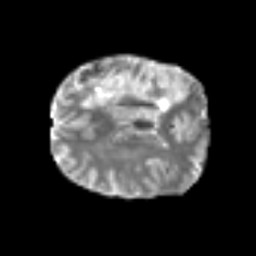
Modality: T2w
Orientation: axial
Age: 49
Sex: male
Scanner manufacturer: siemens
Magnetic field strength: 3 T
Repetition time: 6.1 s
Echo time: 0.101 s